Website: crate-barrel
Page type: payment
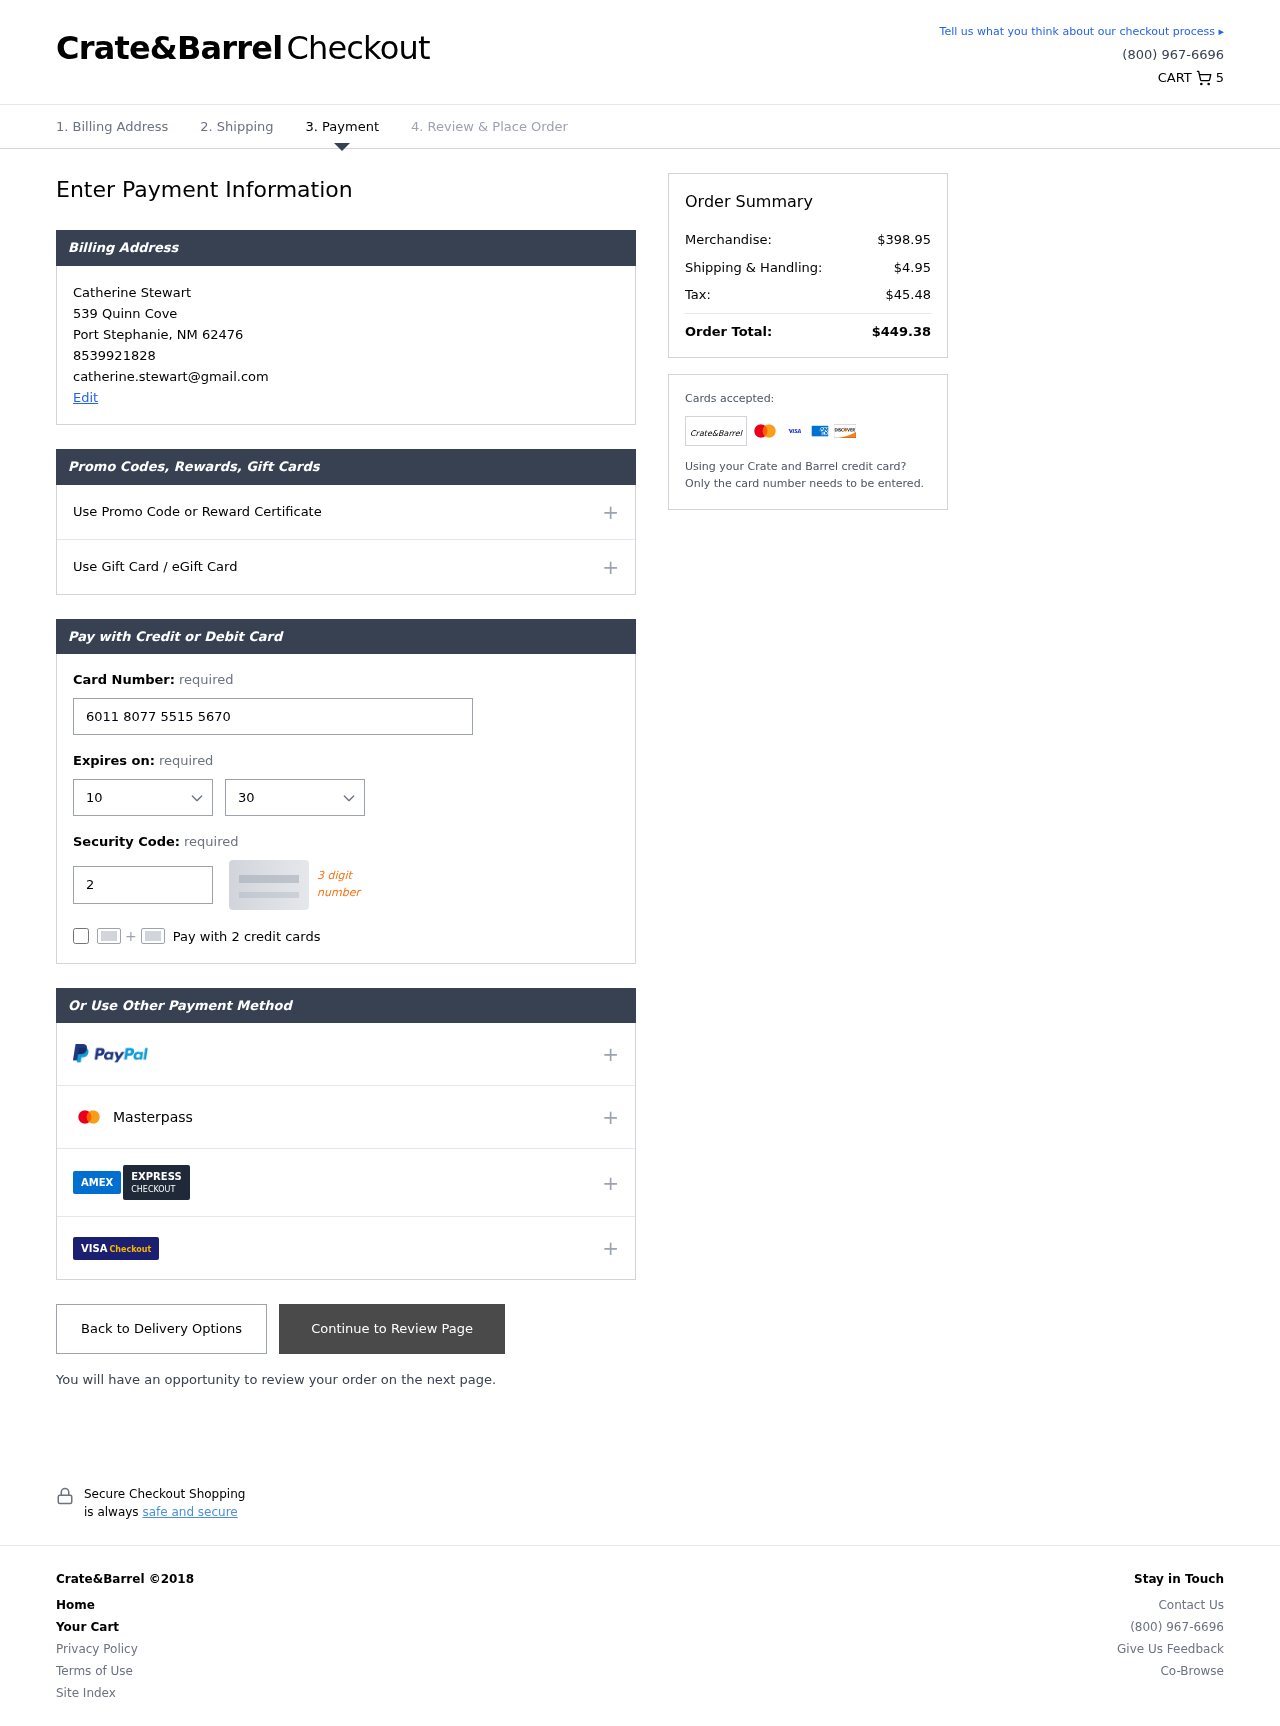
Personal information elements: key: PII_CARD_CVV
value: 242
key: PII_CARD_EXPIRY_MONTH
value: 10
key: PII_CARD_EXPIRY_YEAR
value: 30
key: PII_CARD_NUMBER
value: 6011 8077 5515 5670
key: PII_CITY
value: Port Stephanie
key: PII_EMAIL
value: catherine.stewart@gmail.com
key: PII_FULLNAME
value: Catherine Stewart
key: PII_PHONE
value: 8539921828
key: PII_POSTCODE
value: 62476
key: PII_STATE_ABBR
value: NM
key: PII_STREET
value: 539 Quinn Cove
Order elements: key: ORDER_NUM_ITEMS
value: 5
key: ORDER_SUBTOTAL
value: $398.95
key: ORDER_SHIPPING_COST
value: $4.95
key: ORDER_TAX
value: $45.48
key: ORDER_TOTAL
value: $449.38